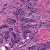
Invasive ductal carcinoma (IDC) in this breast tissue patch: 0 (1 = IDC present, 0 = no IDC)